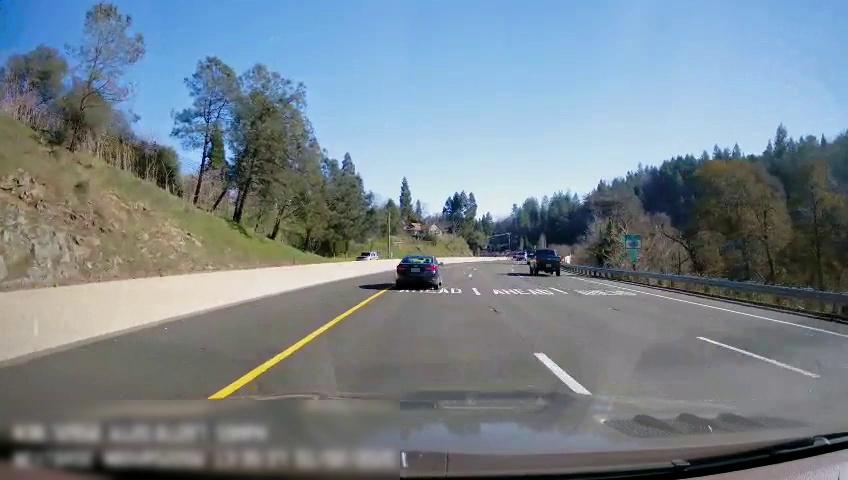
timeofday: Day
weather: Sunny
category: Drivable Space
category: Vehicles | SUV
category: Vehicles | Car
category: Vehicles | Truck
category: Vehicles | Truck
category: Vehicles | SUV
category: Lanes | Current Lane
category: Lanes | Current Lane
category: Lanes | Alternate Lane
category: Lanes | Alternate Lane
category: Traffic | Signs
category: Traffic | Signs